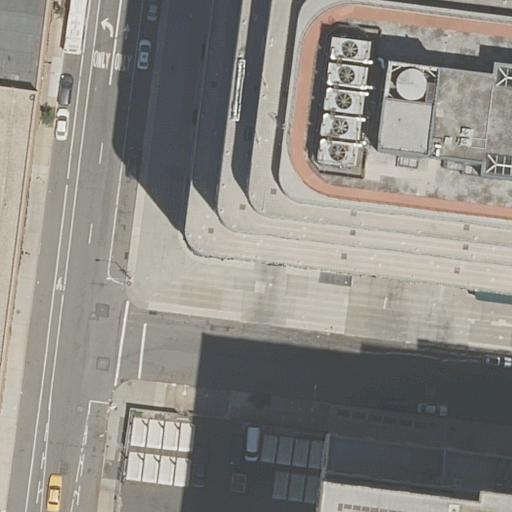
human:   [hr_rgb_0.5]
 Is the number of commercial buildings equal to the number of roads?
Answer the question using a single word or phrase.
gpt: no

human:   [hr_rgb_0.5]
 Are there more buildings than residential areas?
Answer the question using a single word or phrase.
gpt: yes

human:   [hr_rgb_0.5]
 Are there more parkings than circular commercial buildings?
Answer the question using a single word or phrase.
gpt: yes

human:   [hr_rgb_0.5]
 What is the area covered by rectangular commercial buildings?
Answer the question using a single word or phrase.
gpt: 0m2

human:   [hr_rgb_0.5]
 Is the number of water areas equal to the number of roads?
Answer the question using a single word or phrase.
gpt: no

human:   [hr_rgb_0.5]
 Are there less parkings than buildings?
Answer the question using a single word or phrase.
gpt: yes

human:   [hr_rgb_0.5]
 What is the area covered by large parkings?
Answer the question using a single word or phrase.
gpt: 0m2

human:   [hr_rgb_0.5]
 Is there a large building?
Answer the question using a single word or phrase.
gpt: yes

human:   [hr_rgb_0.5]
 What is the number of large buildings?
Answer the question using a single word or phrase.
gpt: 3

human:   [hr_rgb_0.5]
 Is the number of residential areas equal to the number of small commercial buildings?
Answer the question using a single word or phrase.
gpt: no

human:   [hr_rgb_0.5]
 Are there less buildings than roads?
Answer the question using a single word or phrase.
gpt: no

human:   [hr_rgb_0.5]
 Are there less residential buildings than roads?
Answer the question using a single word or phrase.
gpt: no

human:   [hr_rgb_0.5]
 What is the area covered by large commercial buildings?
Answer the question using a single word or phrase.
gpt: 0m2

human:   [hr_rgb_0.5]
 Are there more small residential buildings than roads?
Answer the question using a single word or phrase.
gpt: no

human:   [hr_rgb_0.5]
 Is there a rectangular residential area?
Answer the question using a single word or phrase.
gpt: yes

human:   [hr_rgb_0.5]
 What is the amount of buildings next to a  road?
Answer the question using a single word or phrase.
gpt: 3

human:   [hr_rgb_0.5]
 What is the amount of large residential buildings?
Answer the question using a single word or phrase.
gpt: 3

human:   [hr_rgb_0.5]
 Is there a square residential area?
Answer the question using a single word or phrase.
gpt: no

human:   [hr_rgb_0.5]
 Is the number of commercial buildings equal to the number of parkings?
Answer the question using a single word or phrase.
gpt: no

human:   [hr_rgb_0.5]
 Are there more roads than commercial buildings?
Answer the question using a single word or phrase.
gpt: yes

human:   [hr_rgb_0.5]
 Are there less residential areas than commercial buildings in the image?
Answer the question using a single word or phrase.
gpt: no

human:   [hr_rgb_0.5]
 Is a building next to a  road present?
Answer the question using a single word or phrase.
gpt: yes

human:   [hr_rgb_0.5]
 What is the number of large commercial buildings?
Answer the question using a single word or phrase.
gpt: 0

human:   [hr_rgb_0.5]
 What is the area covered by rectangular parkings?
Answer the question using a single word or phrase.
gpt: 480m2

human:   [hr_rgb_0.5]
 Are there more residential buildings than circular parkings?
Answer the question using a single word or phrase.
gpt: yes

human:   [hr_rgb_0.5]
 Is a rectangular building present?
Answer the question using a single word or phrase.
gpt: yes

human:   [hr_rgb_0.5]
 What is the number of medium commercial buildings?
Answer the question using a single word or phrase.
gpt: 0

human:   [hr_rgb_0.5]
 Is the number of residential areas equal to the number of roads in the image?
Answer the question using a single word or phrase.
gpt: no

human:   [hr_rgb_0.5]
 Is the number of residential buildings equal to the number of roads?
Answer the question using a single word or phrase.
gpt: no

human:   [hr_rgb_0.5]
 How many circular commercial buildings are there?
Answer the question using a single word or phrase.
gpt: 0

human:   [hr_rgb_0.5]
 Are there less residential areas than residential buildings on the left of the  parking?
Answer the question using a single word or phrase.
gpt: no

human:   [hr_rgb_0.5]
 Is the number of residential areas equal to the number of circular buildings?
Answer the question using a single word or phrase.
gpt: no

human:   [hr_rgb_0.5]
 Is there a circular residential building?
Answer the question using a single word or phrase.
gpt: no

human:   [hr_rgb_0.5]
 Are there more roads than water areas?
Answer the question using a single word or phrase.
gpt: yes

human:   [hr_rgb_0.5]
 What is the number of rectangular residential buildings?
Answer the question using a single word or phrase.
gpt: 1

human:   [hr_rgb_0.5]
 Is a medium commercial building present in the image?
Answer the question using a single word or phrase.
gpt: no